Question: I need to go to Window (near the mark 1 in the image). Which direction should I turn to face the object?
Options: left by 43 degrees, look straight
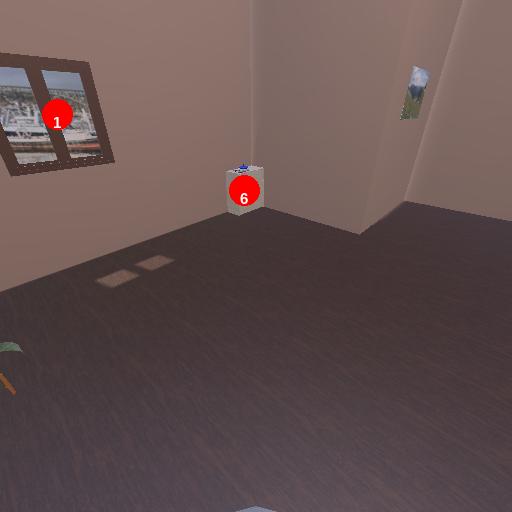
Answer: left by 43 degrees